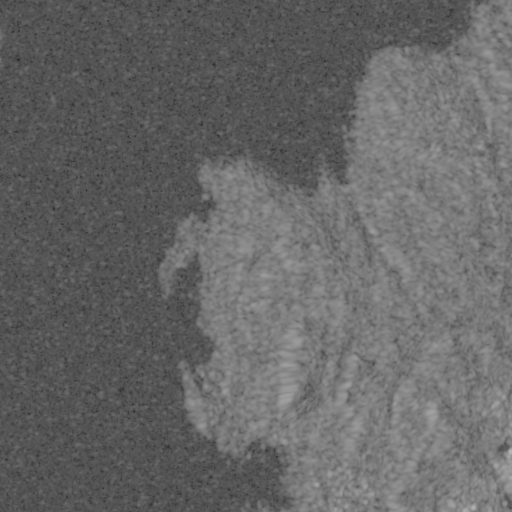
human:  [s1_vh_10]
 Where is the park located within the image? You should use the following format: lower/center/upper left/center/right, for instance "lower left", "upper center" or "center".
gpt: The park is located in the lower right of the image.
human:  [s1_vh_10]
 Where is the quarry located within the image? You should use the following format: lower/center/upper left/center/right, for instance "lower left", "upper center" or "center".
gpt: The quarry is located in the center right of the image.
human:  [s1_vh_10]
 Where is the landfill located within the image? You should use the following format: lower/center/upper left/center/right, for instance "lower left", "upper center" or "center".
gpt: There is no landfill in the image.

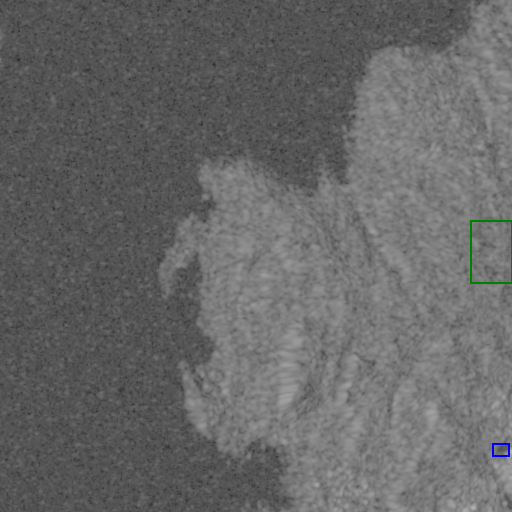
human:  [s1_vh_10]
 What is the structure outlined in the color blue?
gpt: The structure outlined in blue is a park.
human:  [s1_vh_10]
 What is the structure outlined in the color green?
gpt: The structure outlined in green is a quarry.
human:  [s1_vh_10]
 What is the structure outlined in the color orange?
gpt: There is no orange outline.